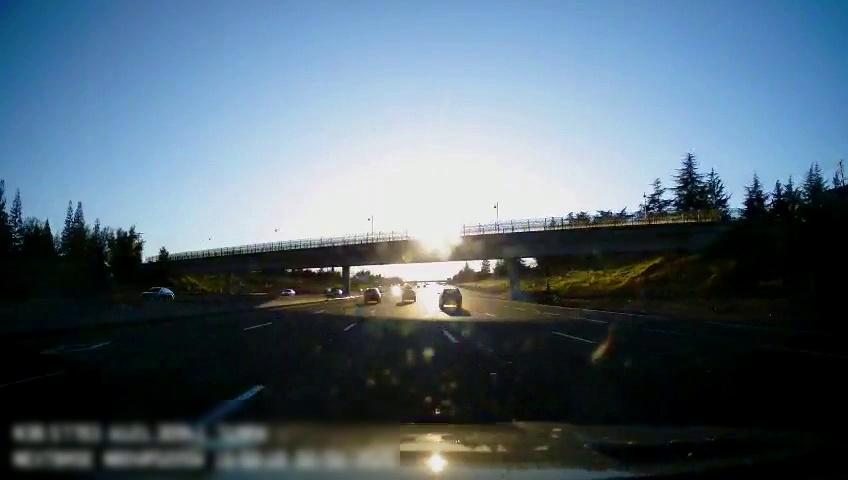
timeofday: Day
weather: Sunny
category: Drivable Space
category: Vehicles | Car
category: Vehicles | Car
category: Vehicles | SUV
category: Vehicles | Car
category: Vehicles | SUV
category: Lanes | Alternate Lane
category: Lanes | Alternate Lane
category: Lanes | Current Lane
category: Lanes | Current Lane
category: Lanes | Alternate Lane
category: Lanes | Alternate Lane
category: Lanes | Alternate Lane